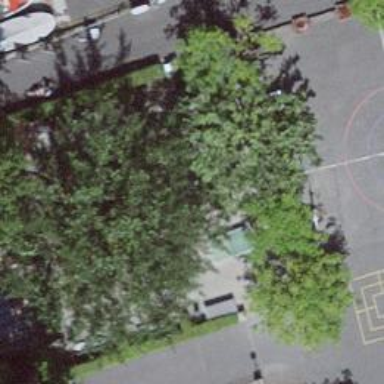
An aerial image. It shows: Playground area for leisure land.